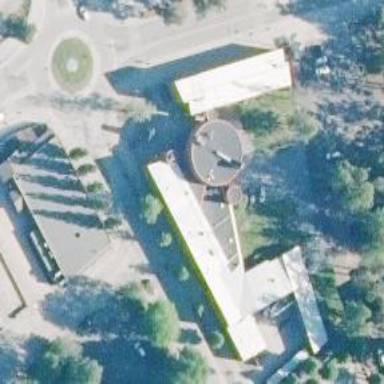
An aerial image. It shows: Government office.